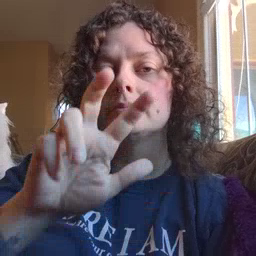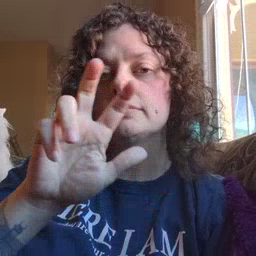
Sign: pizza